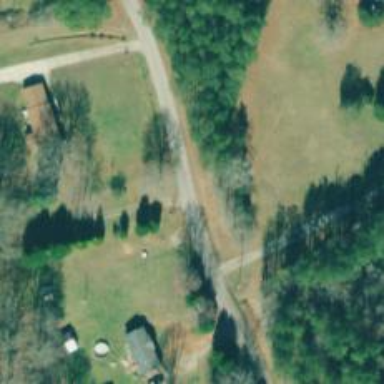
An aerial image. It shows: Residential road.